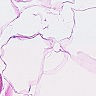
Metastatic tissue present: no